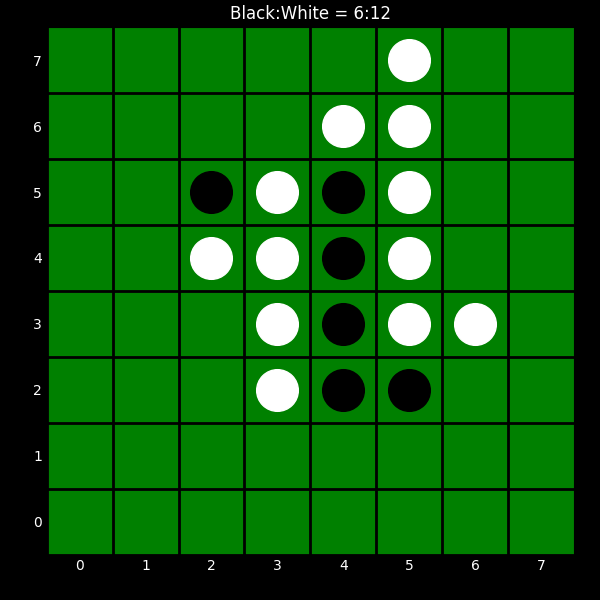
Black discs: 6
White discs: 12